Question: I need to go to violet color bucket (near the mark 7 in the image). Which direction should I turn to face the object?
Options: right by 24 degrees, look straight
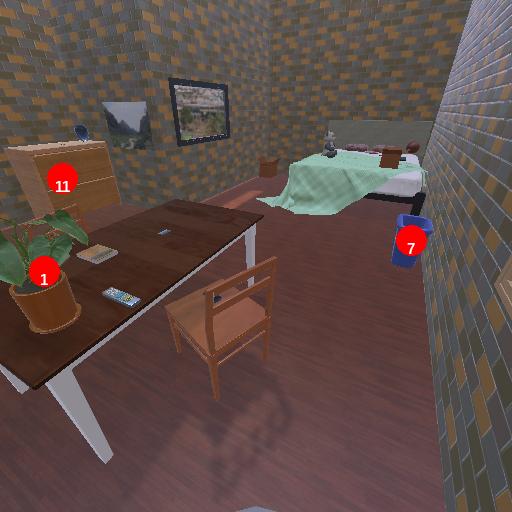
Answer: right by 24 degrees